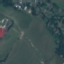
Land use / land cover: Pasture